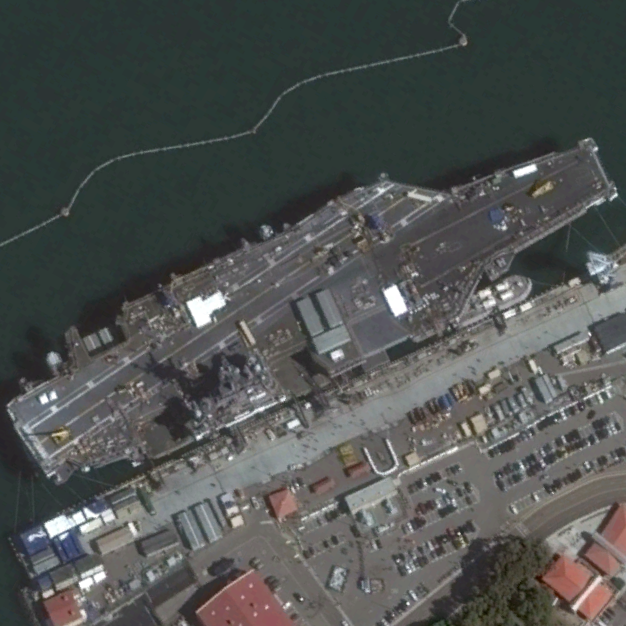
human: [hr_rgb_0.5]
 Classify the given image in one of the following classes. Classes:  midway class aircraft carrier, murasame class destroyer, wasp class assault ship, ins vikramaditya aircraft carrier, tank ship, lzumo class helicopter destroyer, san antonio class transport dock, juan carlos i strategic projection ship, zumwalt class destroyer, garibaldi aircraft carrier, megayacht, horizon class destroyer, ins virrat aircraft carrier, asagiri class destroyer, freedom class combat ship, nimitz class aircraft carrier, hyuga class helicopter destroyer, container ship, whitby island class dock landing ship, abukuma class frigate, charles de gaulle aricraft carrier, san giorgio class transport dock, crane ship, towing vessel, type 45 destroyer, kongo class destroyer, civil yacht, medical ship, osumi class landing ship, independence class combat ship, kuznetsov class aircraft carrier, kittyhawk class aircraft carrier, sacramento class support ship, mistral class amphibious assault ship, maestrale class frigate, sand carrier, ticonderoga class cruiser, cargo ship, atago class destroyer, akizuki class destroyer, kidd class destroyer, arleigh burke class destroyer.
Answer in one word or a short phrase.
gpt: Nimitz class aircraft carrier